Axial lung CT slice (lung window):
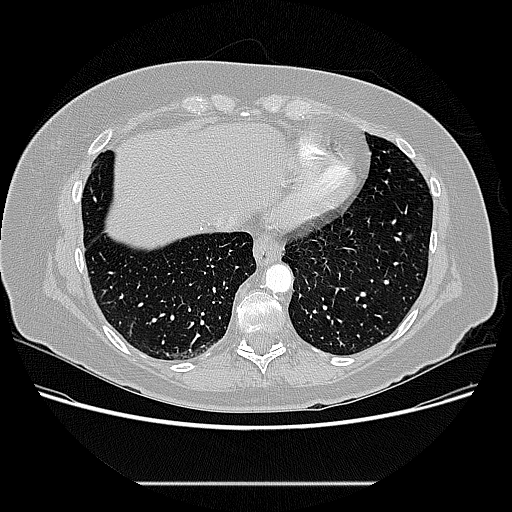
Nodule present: no